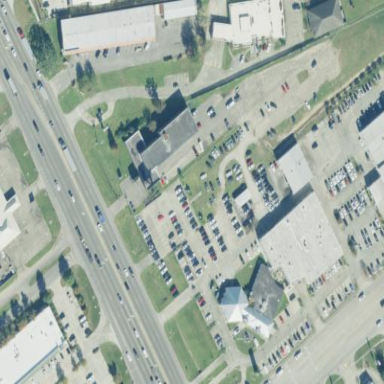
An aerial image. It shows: Commercial area.